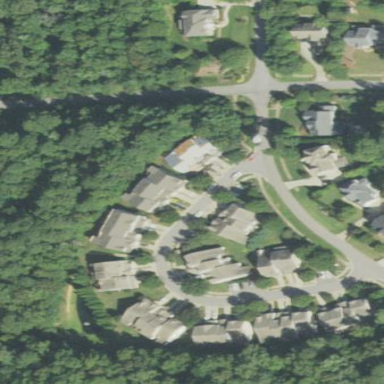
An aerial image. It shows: Residential area within neighborhood.